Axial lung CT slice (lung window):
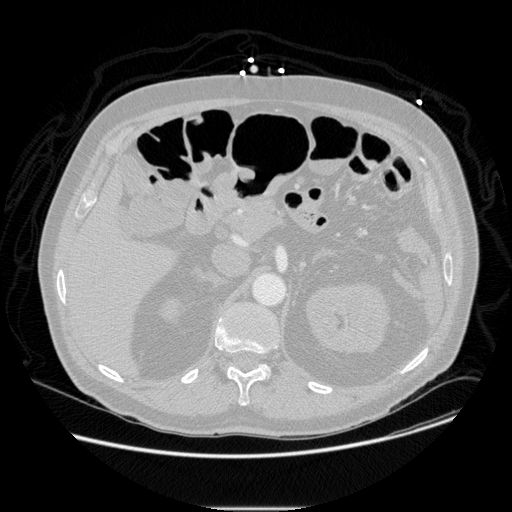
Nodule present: no